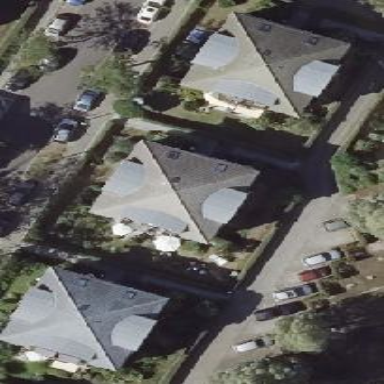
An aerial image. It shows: Apartments building with pyramidal roof.